Current action and preconditions to check: trajectory_clear

Your task: For each precondition in the list above, predict whether it will hold at this action.

Consider the current scene as observed from the mobile robot's camera, and analyze the predicted future states of all dynamic agents (e.g., people, animals, vehicles, or any moving entities) within the NEXT SECOND.

IMPORTANT: Only answer "very likely" if you are absolutely certain—based on strong, clear evidence—that a dynamic agent will violate the precondition in the predicted future state. Do NOT answer "very likely" for unlikely, ambiguous, or low-probability risks.

Ask yourself for each precondition: Is there a high probability, with clear and convincing evidence, that the predicted future states of any dynamic agent will interfere with the predicted future state of the currently executing action within the NEXT SECOND, causing that precondition to fail?

Assess the risk level based on these predictions. Use "likely" or "very likely" if motions create a clear risk of interference.

Use "neutral" or "improbable" if agents are nearby but their predicted paths are clearly diverging or non-conflicting.

Failure Risk Categories: "very improbable", "improbable", "neutral", "likely", "very likely"

Answer Format: Output ONLY the probability_of_failure value from these categories: "very improbable", "improbable", "neutral", "likely", "very likely"

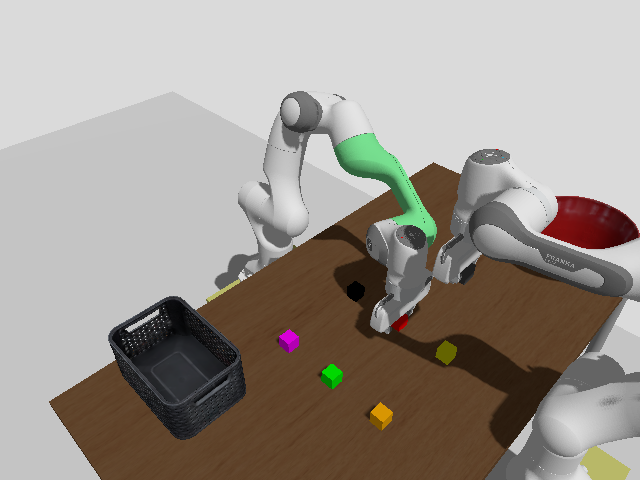

Answer: improbable